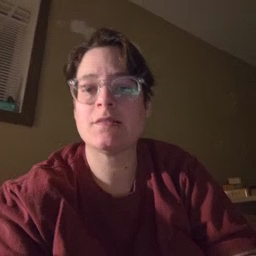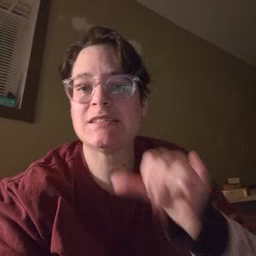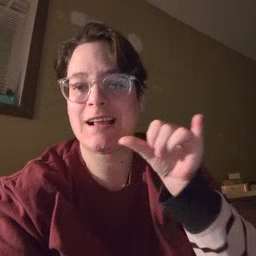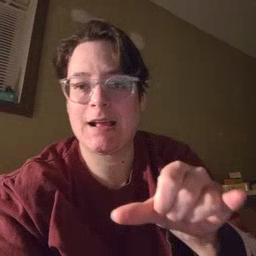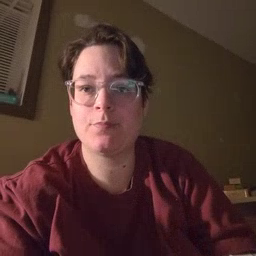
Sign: stay